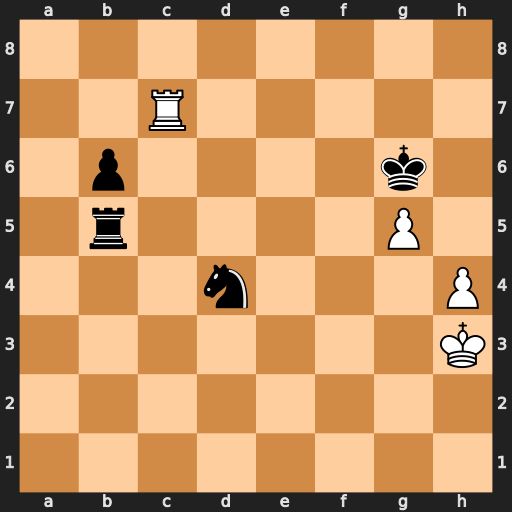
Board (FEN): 8/2R5/1p4k1/1r4P1/3n3P/7K/8/8
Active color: w
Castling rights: -
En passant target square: -
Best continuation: Kg4 Rxg5+ hxg5